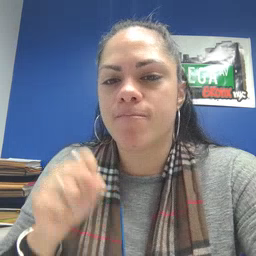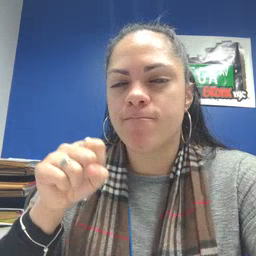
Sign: yes